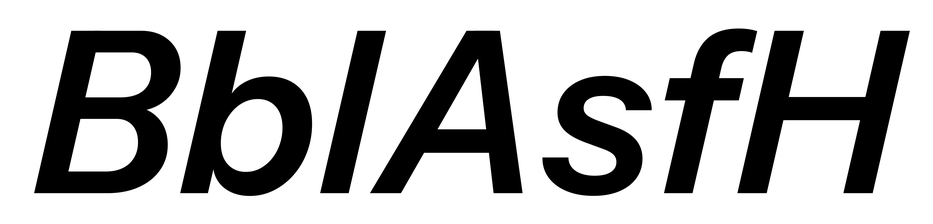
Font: InstrumentSans-Italic_SemiBold_Italic